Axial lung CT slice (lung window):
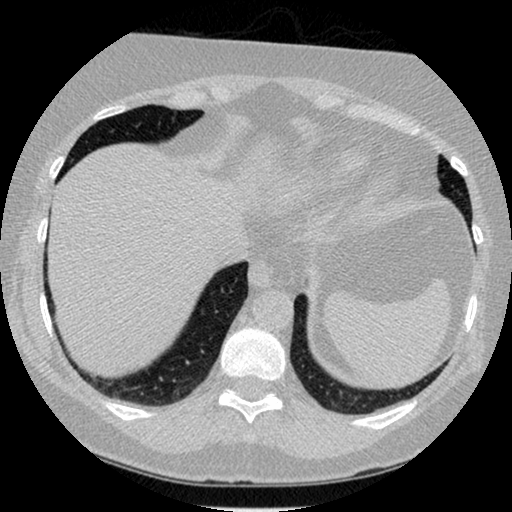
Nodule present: no